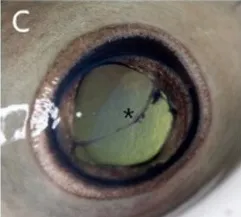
Photographs representing ophthalmic examination findings 3.75 years following monogenean ocular infestation in cownose rays (Rhinoptera bonasus). Findings are broadly classified as mild. Focal moderate axial corneal fibrosis, otherwise normal examination.
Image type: medical_photograph (other_medical_photograph)